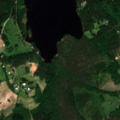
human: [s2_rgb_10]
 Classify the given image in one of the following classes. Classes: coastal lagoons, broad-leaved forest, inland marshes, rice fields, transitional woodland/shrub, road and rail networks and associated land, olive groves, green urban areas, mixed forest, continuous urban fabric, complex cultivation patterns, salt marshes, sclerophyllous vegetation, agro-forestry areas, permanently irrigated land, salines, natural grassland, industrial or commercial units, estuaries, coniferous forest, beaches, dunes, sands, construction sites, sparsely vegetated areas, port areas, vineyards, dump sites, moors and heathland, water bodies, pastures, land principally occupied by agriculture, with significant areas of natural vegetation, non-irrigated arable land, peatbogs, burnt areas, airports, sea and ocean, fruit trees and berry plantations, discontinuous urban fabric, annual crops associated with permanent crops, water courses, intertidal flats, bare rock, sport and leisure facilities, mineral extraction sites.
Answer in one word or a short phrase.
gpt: land principally occupied by agriculture, with significant areas of natural vegetation, coniferous forest, mixed forest, water bodies